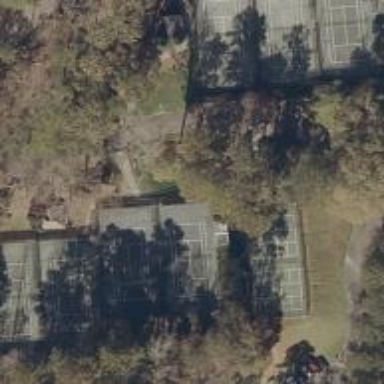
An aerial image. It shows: Tennis court on the leisure land pitch.